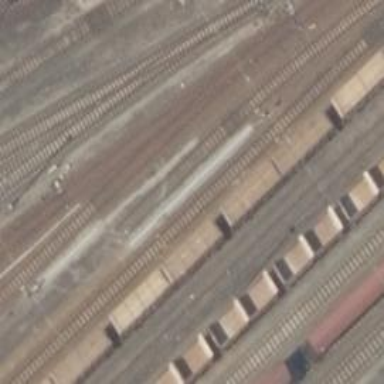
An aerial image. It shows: Railway siding with rails.